Question: <URL> but the value that is sending to backend is 10yrs later date. Here is my piece of code
'''
<ng-container matColumnDef="endsOn">
<mat-header-cell class="m-1" style="max-width: 15%;" *matHeaderCellDef>
Ends On
</mat-header-cell>
<mat-cell class="m-1" *matCellDef="let element; let i=index">
<mat-form-field appearance="outline">
<input #dateInput placeholder="Select Date" matInput [matDatepicker]="picker" [value]="" [formControl]="element.get('END_TIME')" [min]="element.get('START_TIME').value" [max]="moment(element.get('START_TIME').value).add(10,'years').toDate()">
<mat-datepicker-toggle matSuffix [for]="picker"></mat-datepicker-toggle>
<mat-datepicker #picker>
<mat-datepicker-actions>
<div class="datepicker-footer" #datepickerFooter>
<div class="slider-date__button mt-3">
<a mat-button="" style="background-color: #0062cc !important;" class="mat-focus-indicator btn btn-primary d-block w-100 text-white mat-flat-button mat-button-base" tabindex="0" aria-disabled="false" (click)="isPermanentClicked(moment(element.get('START_TIME').value).add(10,'years').toDate(), i)"><span class="mat-button-wrapper">Make Permanent</span><span matripple="" class="mat-ripple mat-button-ripple"></span><span class="mat-button-focus-overlay"></span></a>
</div>
</div>
<!-- <button mat-button="" style="background-color: #0062cc !important;" class="mat-focus-indicator btn btn-primary d-block w-100 text-white mat-flat-button mat-button-base" tabindex="0" aria-disabled="false" (click)="isPermanentClicked(moment(element.get('START_TIME').value).add(10,'years').toDate(), i)"><span class="mat-button-wrapper">Make Permanent</span><span matripple="" class="mat-ripple mat-button-ripple"></span><span class="mat-button-focus-overlay"></span></button> -->
</mat-datepicker-actions>
</mat-datepicker>
</mat-form-field>
</mat-cell>
</ng-container>
'''
-
'''
isPermanentClicked(permanent , index){
console.log(index);
this.dataSource[index].controls['PERMANENT'] = true;
this.dataSource[index].controls['END_TIME'].setValue(permanent);
this.dateInput.nativeElement.value = "Permanent"; // only setting for 1st element, I need it to be index specific
console.log(this.dateInput.nativeElement.value , this.dataSource[index].controls['END_TIME'] );
this.datepicker.close(); // this is just closing for 1st element and not for others i'e not reachable
}
'''

Description in 2nd row native element value is not setting to permanent.
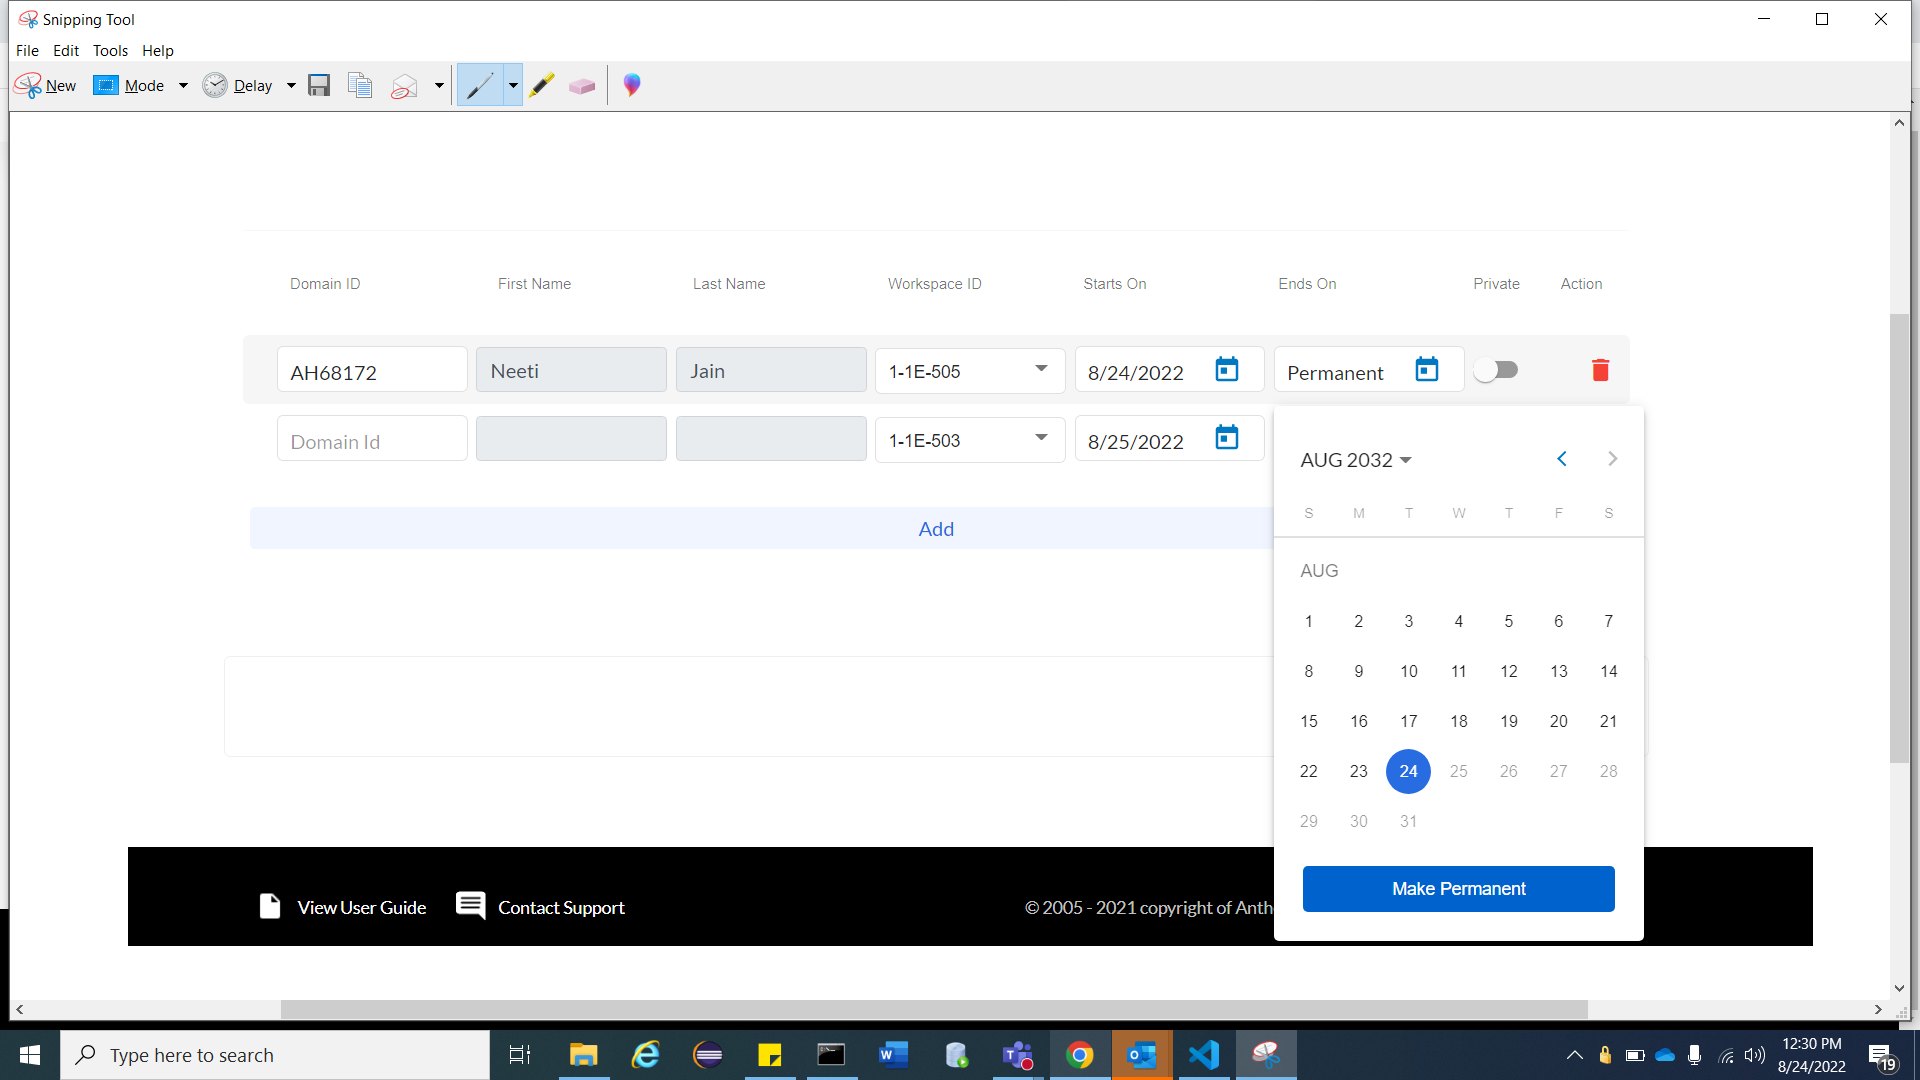
Answer: You need to take 'viewChildren' since there are multiple date inputs, then use the same index and perform the actions.
'''
export TestComponent implements OnInit {
// define the viewchildren like so
@ViewChildren('dateInput') dateInputs: QueryList<any>;
@ViewChildren('picker') datePickers: QueryList<any>;
isPermanentClicked(permanent , index, dateInput: any, datePicker: any){
console.log(index);
this.dataSource[index].controls['PERMANENT'] = true;
this.dataSource[index].controls['END_TIME'].setValue(permanent);
this.dateInput.value = "Permanent"; // only setting for 1st element, I need it to be index specific
console.log(this.dateInput.value, this.dataSource[index].controls['END_TIME'] );
this.datePicker.close(); // this is just closing for 1st element and not for others i'e not reachable
}
}
'''
html
'''
<ng-container matColumnDef="endsOn">
<mat-header-cell class="m-1" style="max-width: 15%;" *matHeaderCellDef>
Ends On
</mat-header-cell>
<mat-cell class="m-1" *matCellDef="let element; let i=index">
<mat-form-field appearance="outline">
<input #dateInput placeholder="Select Date" matInput [matDatepicker]="picker" [value]="" [formControl]="element.get('END_TIME')" [min]="element.get('START_TIME').value" [max]="moment(element.get('START_TIME').value).add(10,'years').toDate()">
<mat-datepicker-toggle matSuffix [for]="picker"></mat-datepicker-toggle>
<mat-datepicker #picker>
<mat-datepicker-actions>
<div class="datepicker-footer" #datepickerFooter>
<div class="slider-date__button mt-3">
<a mat-button="" style="background-color: #0062cc !important;" class="mat-focus-indicator btn btn-primary d-block w-100 text-white mat-flat-button mat-button-base" tabindex="0" aria-disabled="false" (click)="isPermanentClicked(moment(element.get('START_TIME').value).add(10,'years').toDate(), i, dateInput, picker)"><span class="mat-button-wrapper">Make Permanent</span><span matripple="" class="mat-ripple mat-button-ripple"></span><span class="mat-button-focus-overlay"></span></a>
</div>
</div>
</mat-datepicker-actions>
</mat-datepicker>
</mat-form-field>
</mat-cell>
</ng-container>
'''